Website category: game
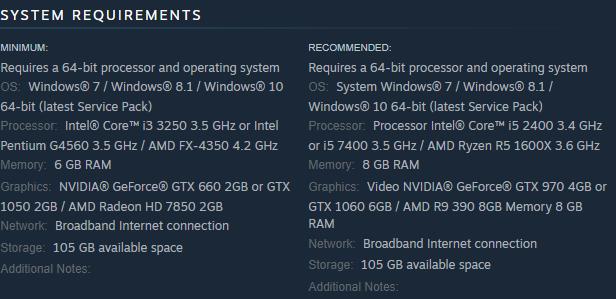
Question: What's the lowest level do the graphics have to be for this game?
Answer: NVIDIA GeForce GTX 660 2GB or GTX 1050 2GB / AMD Radeon HD 7850 2GB

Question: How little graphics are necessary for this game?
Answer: NVIDIA GeForce GTX 660 2GB or GTX 1050 2GB / AMD Radeon HD 7850 2GB

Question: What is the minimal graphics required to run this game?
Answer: NVIDIA GeForce GTX 660 2GB or GTX 1050 2GB / AMD Radeon HD 7850 2GB

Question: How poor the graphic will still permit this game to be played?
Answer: NVIDIA GeForce GTX 660 2GB or GTX 1050 2GB / AMD Radeon HD 7850 2GB

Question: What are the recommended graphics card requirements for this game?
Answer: Video NVIDIA GeForce GTX 970 4GB or GTX 1060 6GB / AMD R9 390 8GB Memory 8 GB RAM

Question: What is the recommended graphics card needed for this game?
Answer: Video NVIDIA GeForce GTX 970 4GB or GTX 1060 6GB / AMD R9 390 8GB Memory 8 GB RAM

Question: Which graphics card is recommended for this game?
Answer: Video NVIDIA GeForce GTX 970 4GB or GTX 1060 6GB / AMD R9 390 8GB Memory 8 GB RAM

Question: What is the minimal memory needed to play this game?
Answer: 6 GB RAM

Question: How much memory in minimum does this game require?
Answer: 6 GB RAM

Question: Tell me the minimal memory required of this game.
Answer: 6 GB RAM

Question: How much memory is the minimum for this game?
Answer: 6 GB RAM

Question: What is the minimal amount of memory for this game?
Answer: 6 GB RAM

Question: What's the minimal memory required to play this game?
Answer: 6 GB RAM

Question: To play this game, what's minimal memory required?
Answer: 6 GB RAM

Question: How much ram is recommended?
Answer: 8 GB RAM

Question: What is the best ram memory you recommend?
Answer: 8 GB RAM

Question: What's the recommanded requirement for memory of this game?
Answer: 8 GB RAM

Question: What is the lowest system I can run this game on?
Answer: Windows 7 / Windows 8.1 / Windows 10 64-bit (latest Service Pack)

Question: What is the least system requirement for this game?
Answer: Windows 7 / Windows 8.1 / Windows 10 64-bit (latest Service Pack)

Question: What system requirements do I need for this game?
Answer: Windows 7 / Windows 8.1 / Windows 10 64-bit (latest Service Pack)

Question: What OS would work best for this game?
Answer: System Windows 7 / Windows 8.1 / Windows 10 64-bit (latest Service Pack)

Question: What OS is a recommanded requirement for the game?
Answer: System Windows 7 / Windows 8.1 / Windows 10 64-bit (latest Service Pack)

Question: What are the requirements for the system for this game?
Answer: System Windows 7 / Windows 8.1 / Windows 10 64-bit (latest Service Pack)

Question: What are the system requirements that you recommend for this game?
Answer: System Windows 7 / Windows 8.1 / Windows 10 64-bit (latest Service Pack)

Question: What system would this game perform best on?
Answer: System Windows 7 / Windows 8.1 / Windows 10 64-bit (latest Service Pack)

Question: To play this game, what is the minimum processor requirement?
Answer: Intel Core i3 3250 3.5 GHz or Intel Pentium G4560 3.5 GHz / AMD FX-4350 4.2 GHz

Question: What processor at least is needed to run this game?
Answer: Intel Core i3 3250 3.5 GHz or Intel Pentium G4560 3.5 GHz / AMD FX-4350 4.2 GHz

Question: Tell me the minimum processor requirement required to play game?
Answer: Intel Core i3 3250 3.5 GHz or Intel Pentium G4560 3.5 GHz / AMD FX-4350 4.2 GHz

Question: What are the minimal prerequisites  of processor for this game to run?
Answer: Intel Core i3 3250 3.5 GHz or Intel Pentium G4560 3.5 GHz / AMD FX-4350 4.2 GHz

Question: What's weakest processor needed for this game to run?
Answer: Intel Core i3 3250 3.5 GHz or Intel Pentium G4560 3.5 GHz / AMD FX-4350 4.2 GHz

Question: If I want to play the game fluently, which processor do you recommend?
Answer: Processor Intel Core i5 2400 3.4 GHz or i5 7400 3.5 GHz / AMD Ryzen R5 1600X 3.6 GHz

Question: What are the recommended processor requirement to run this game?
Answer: Processor Intel Core i5 2400 3.4 GHz or i5 7400 3.5 GHz / AMD Ryzen R5 1600X 3.6 GHz

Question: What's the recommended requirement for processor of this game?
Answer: Processor Intel Core i5 2400 3.4 GHz or i5 7400 3.5 GHz / AMD Ryzen R5 1600X 3.6 GHz

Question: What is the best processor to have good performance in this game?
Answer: Processor Intel Core i5 2400 3.4 GHz or i5 7400 3.5 GHz / AMD Ryzen R5 1600X 3.6 GHz

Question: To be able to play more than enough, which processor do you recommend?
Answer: Processor Intel Core i5 2400 3.4 GHz or i5 7400 3.5 GHz / AMD Ryzen R5 1600X 3.6 GHz